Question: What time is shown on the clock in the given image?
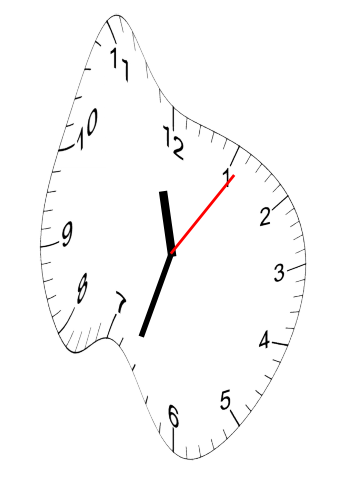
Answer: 11:33:06